Interaction volume radius: 5 \u00c5
Interaction volume height: 25 \u00c5
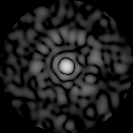
Disorder parameter: 0.8034